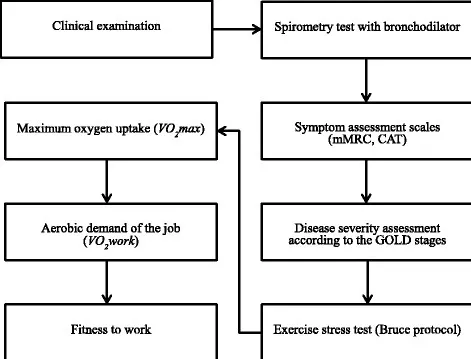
Flow chart for fitness to work in workers suspected of having COPD. mMRC, modified Medical Research Council; CAT, COPD Assessment Test; GOLD, Global Initiative for Chronic Obstructive Lung Disease.
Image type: chart (chart)